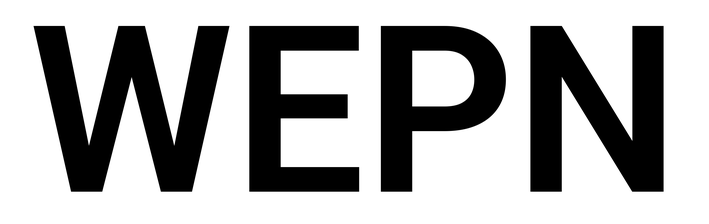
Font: Roboto_SemiBold